Field crop: maize
Growth stage: 1
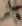
Species: atriplex